Field crop: maize
Growth stage: 2
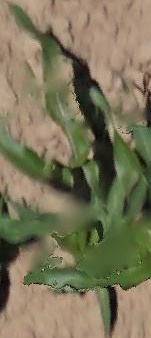
Species: maize